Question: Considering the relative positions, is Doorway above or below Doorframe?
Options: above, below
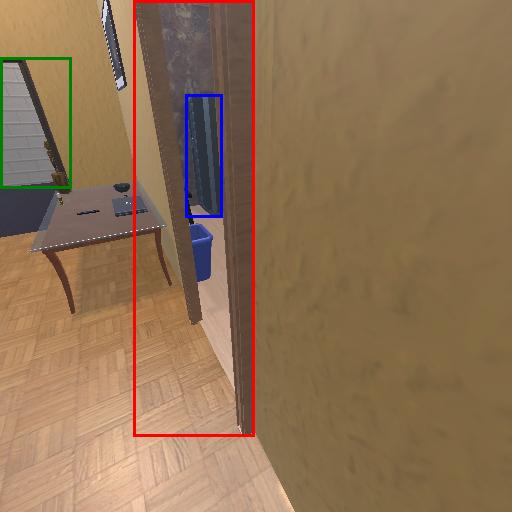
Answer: above